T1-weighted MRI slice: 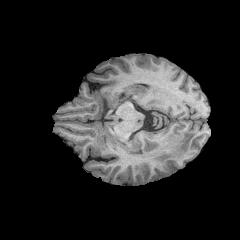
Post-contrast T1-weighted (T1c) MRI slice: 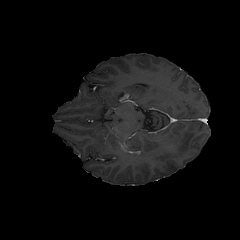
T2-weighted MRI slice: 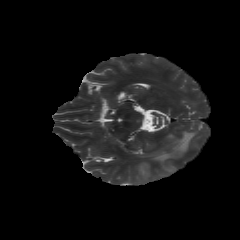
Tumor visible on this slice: yes